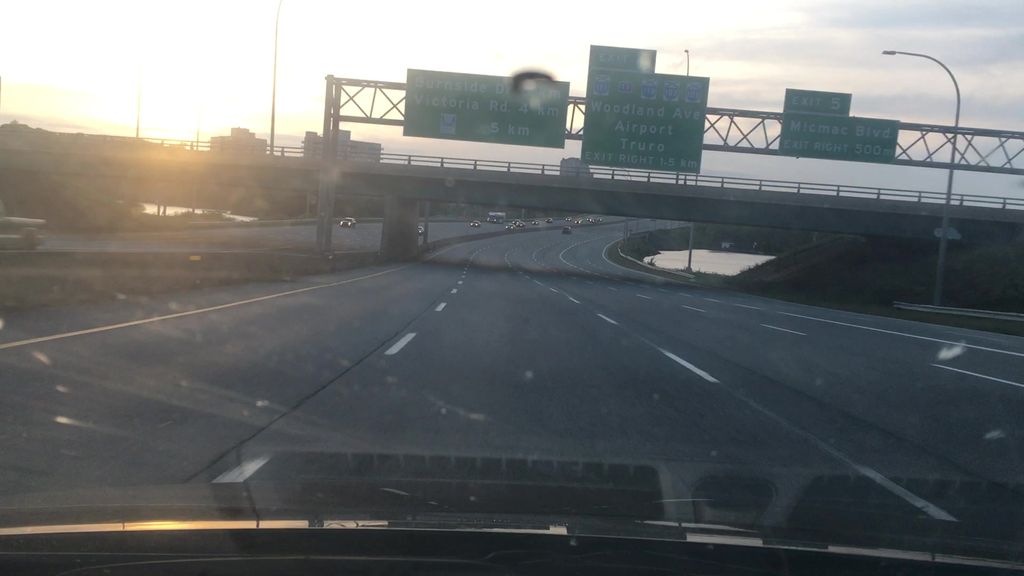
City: halifax